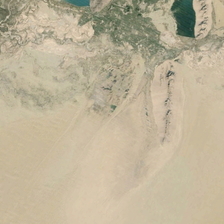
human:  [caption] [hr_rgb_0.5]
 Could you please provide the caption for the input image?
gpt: two ponds and some green plants are near a piece of desert .

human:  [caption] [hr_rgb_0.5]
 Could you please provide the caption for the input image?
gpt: two ponds and some green plants are near a piece of desert .

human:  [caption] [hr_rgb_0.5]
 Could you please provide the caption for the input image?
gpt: two ponds and some green plants are near a piece of desert .

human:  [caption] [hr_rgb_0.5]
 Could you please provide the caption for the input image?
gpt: two ponds and some green plants are near a piece of desert .

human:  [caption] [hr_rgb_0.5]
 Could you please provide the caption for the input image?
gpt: two ponds and some green plants are near a piece of desert .